Question: My Python code in VS Code is not running even though I am not getting any error
So I did not do anything wrong I might have misclicked. I have watched all the youtube videos . In which they are saying that enable code runner from settings I did that also still not getting any output this the code that I am running-

So this is the code I am running I have even installed the code runner and ran the code with "run code" as well as run python file in terminal guys plz help me
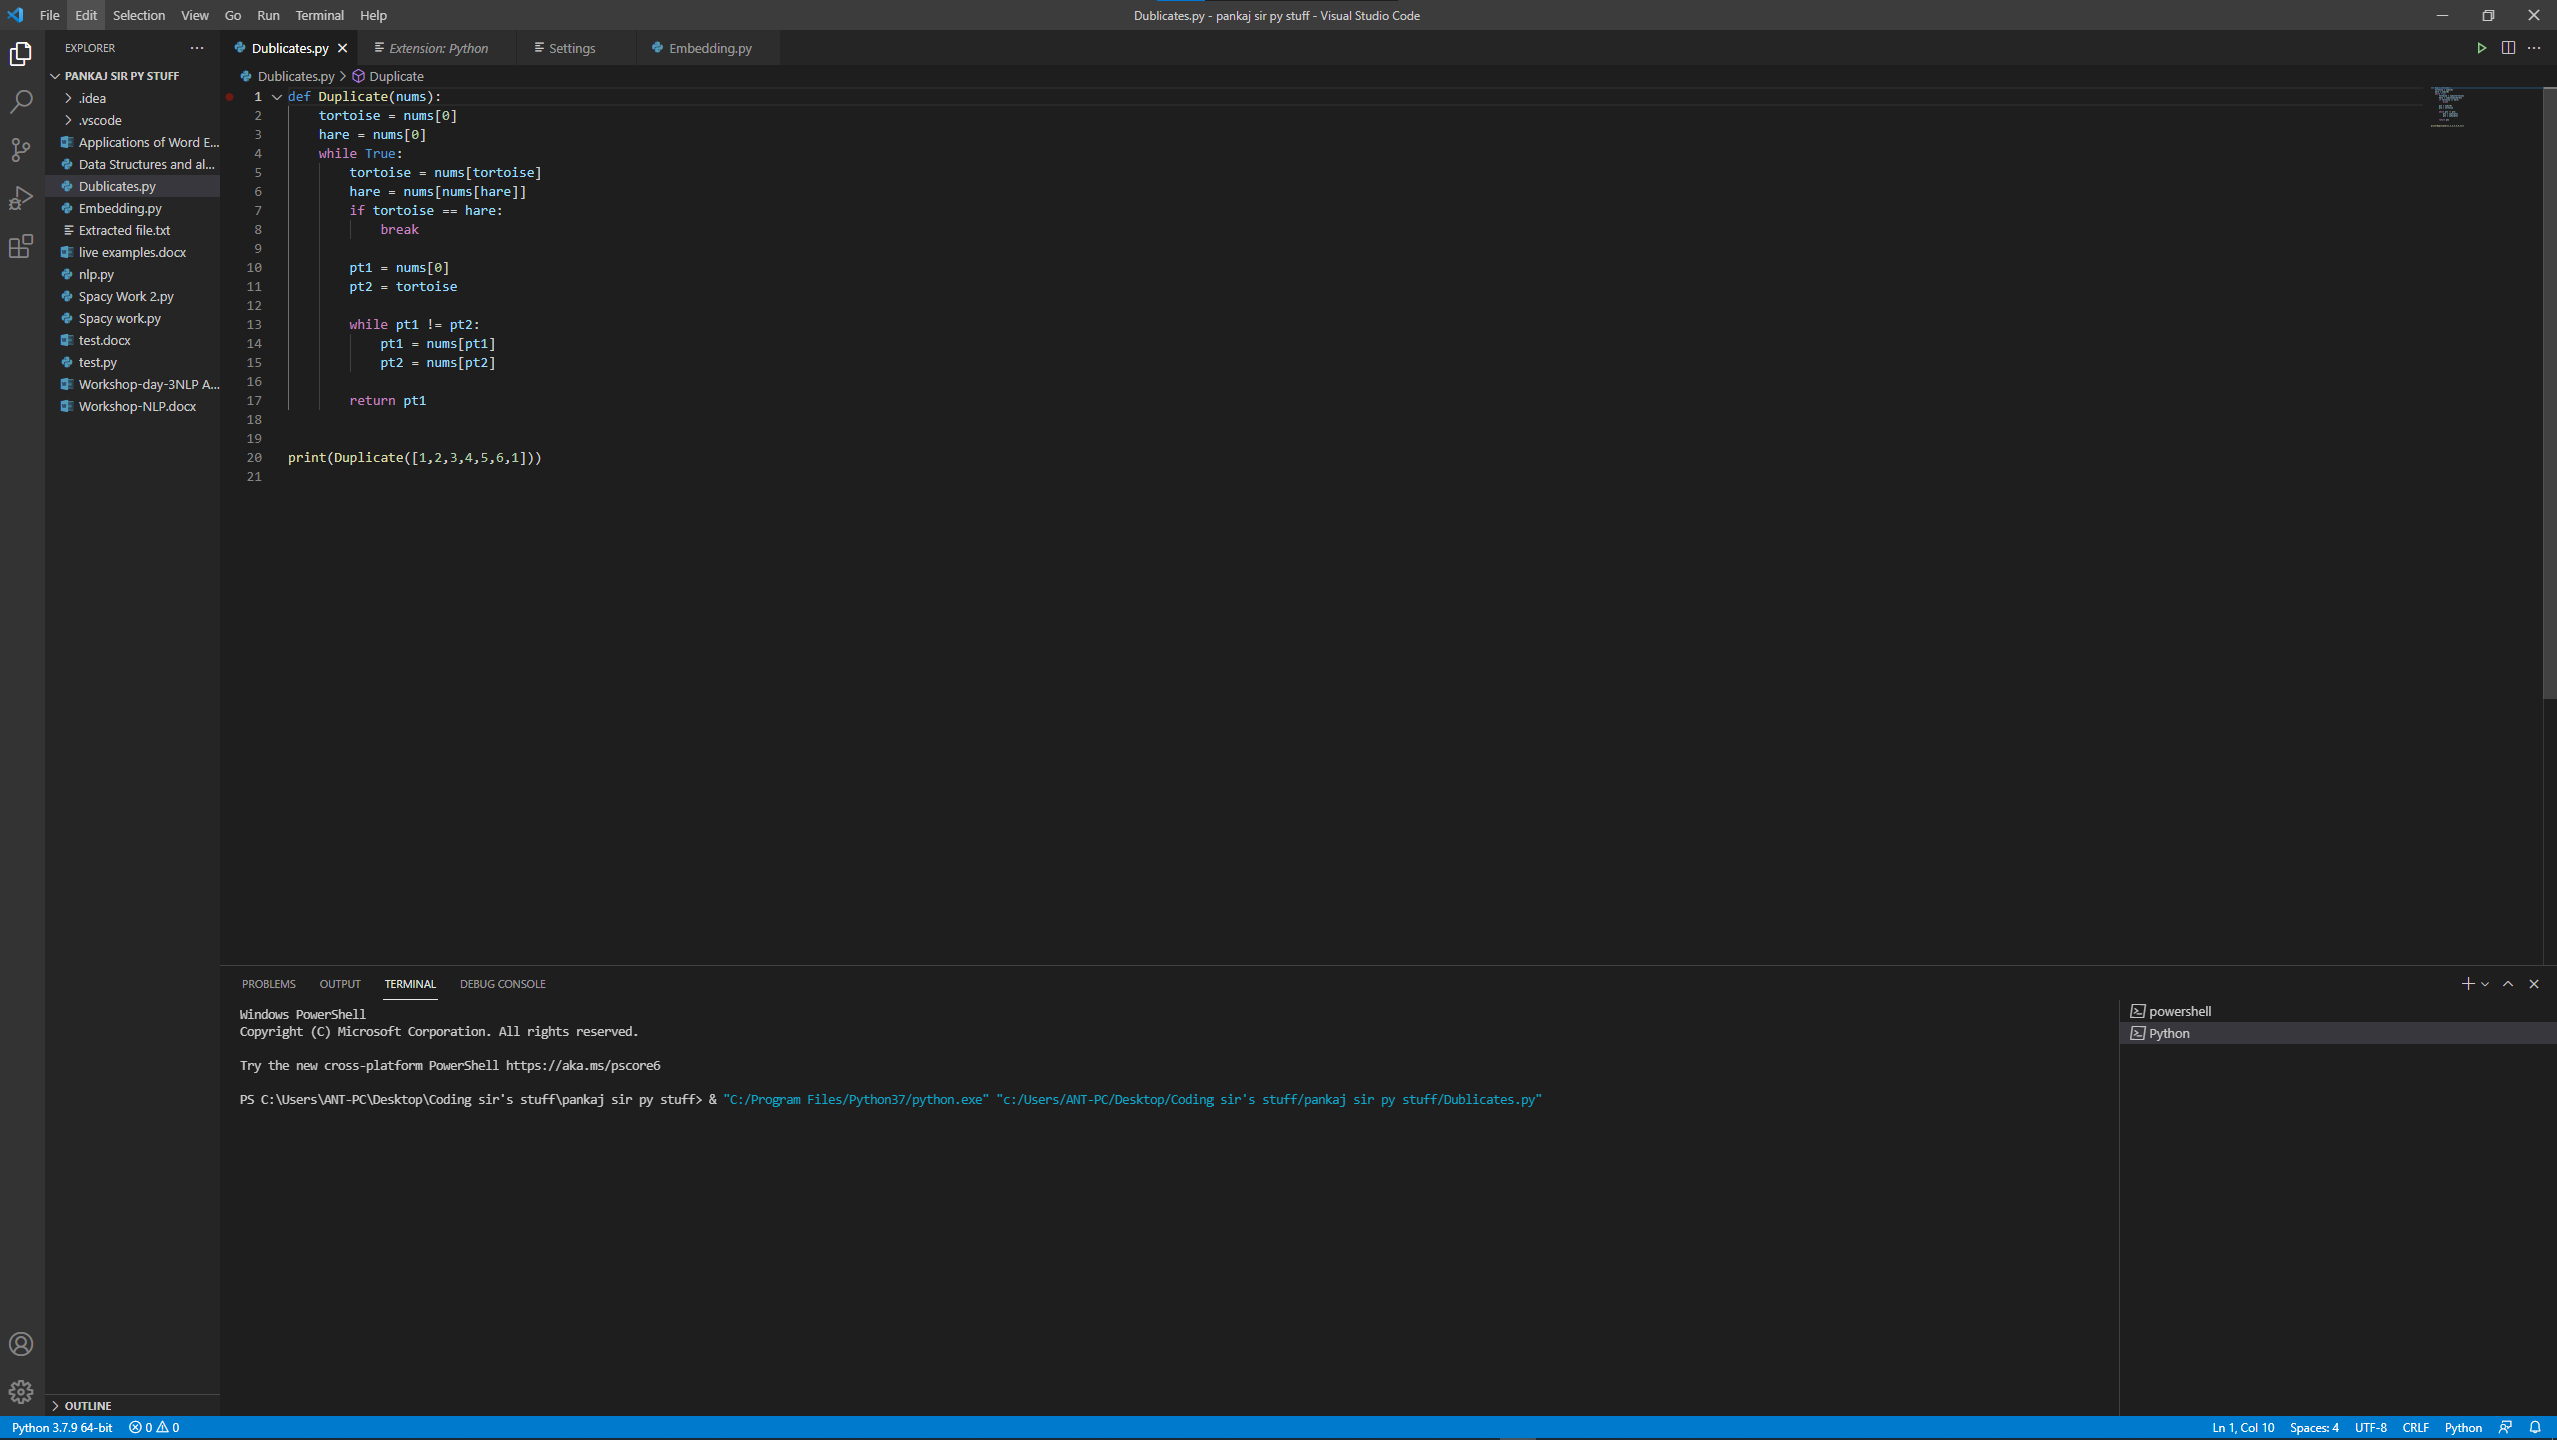
Answer: Clicking before the line number will add a breakpoint, start debugging then click <URL> to the code, you will find 'pt1 is always not equal to pt2', which means 'while pt1!=pt2' is an infinite loop. so it won't jump out then execute the 'return pt1' sentence:
<URL>